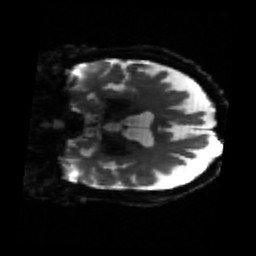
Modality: sbref
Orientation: coronal
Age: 75
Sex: male
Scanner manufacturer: siemens
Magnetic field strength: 3 T
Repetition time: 4.71 s
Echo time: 0.0906 s